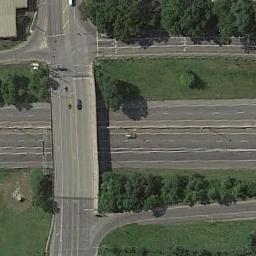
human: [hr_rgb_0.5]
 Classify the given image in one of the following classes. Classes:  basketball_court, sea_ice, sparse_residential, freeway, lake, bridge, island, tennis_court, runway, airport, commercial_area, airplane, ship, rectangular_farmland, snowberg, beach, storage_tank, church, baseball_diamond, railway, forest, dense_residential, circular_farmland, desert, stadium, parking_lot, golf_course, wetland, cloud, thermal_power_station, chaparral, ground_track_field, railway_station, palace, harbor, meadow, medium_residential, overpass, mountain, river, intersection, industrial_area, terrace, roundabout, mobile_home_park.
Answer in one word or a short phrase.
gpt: overpass